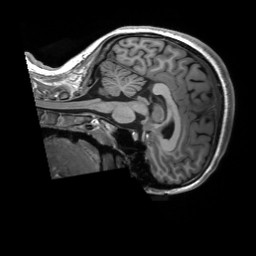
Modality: T1w
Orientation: sagittal
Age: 21
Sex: female
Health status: healthy
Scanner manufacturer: siemens
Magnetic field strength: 3 T
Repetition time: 2.53 s
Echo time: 0.00227 s